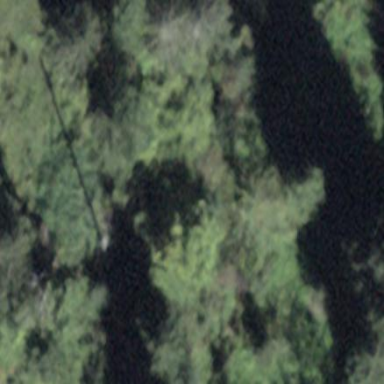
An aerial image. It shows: Forest area.